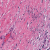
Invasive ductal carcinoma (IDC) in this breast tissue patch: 1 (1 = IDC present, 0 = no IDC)